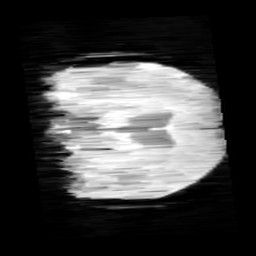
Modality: minIP
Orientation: coronal
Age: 9
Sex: male
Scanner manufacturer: siemens
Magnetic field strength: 3 T
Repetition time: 0.027 s
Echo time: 0.02 s